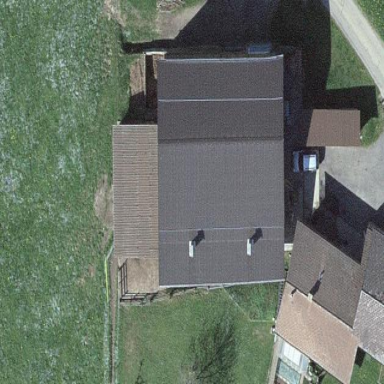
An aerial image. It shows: Barn.